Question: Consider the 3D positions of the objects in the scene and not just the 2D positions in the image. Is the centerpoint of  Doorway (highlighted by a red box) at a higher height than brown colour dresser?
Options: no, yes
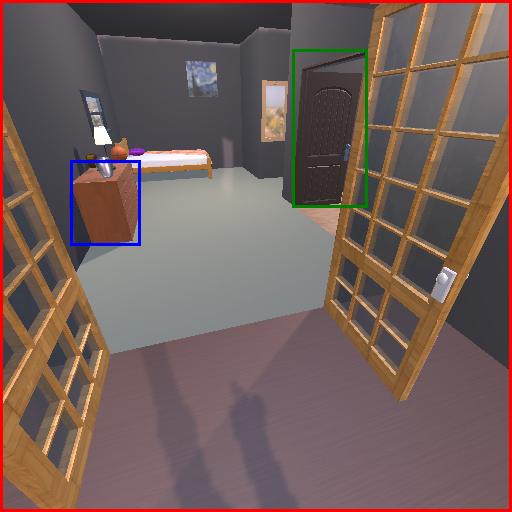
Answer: no